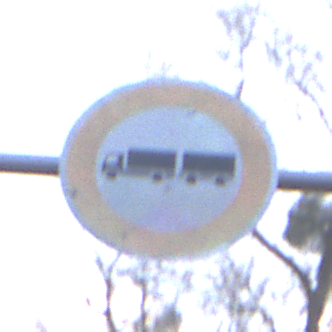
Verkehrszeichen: VerbotLastkraftwagenMitAnhaenger
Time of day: MorningAfternoon
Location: Outdoor (Nature)
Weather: PartlyCloudy
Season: NotSpecified
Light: Natural